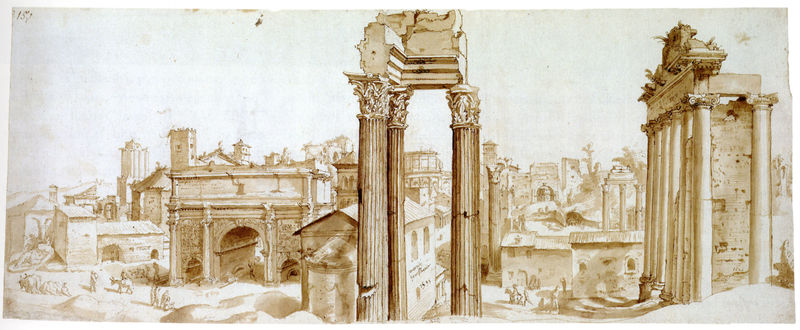
Titel: Das Forum Romanum vom Kapitol aus gesehen
Künstler: Maerten van Heemskerck
Standort: Berlin
Institution: Staatliche Museen zu Berlin, Kupferstichkabinett
Schlagwörter: weiß, menschen, sand, stadt, braun, hell, skizze, säule, säulen, zeichnung, gebäude, tiere, beige, leute, architektur, häuser, esel, turm, bogen, wüste, dorf, dächer, giebel, verblassung, platz, sepia, tor, reste, ruine, antike, türme, druck, ruinen, entwurf, kapitelle, rom, kapitell, fleck, portal, sims, gesims, ionisch, brauntöne, griechisch, blattwerk, tempel, dorisch, mediterran, korinthisch, bau, römisch, forum, forum romanum, kapitol, kapitel, mittelmeer, triumphbogen, ziegen, bauwerk, fragmente, kpitelle, tempelruinen, rütme